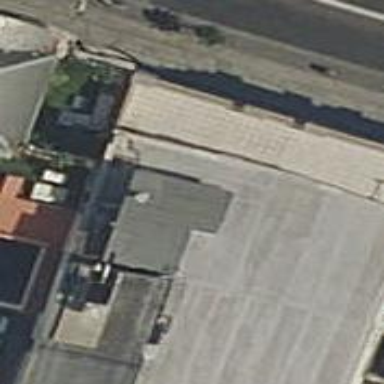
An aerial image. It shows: Part of building.